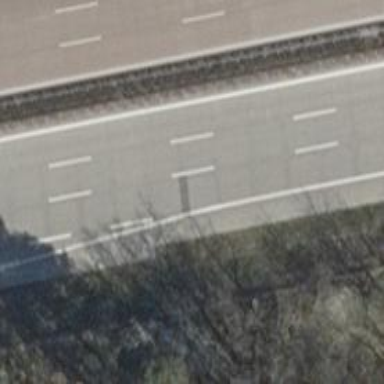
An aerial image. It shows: Concrete motorway.